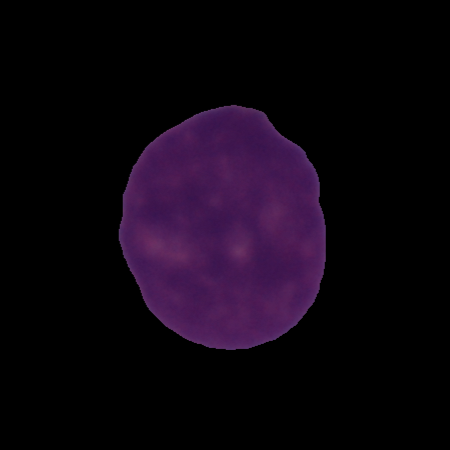
Label: cancer